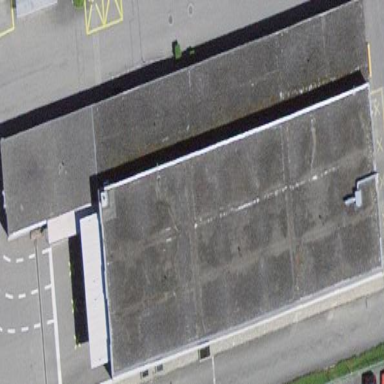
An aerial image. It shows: Public building.